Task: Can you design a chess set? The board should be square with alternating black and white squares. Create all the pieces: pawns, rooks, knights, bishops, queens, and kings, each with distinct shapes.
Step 4773:
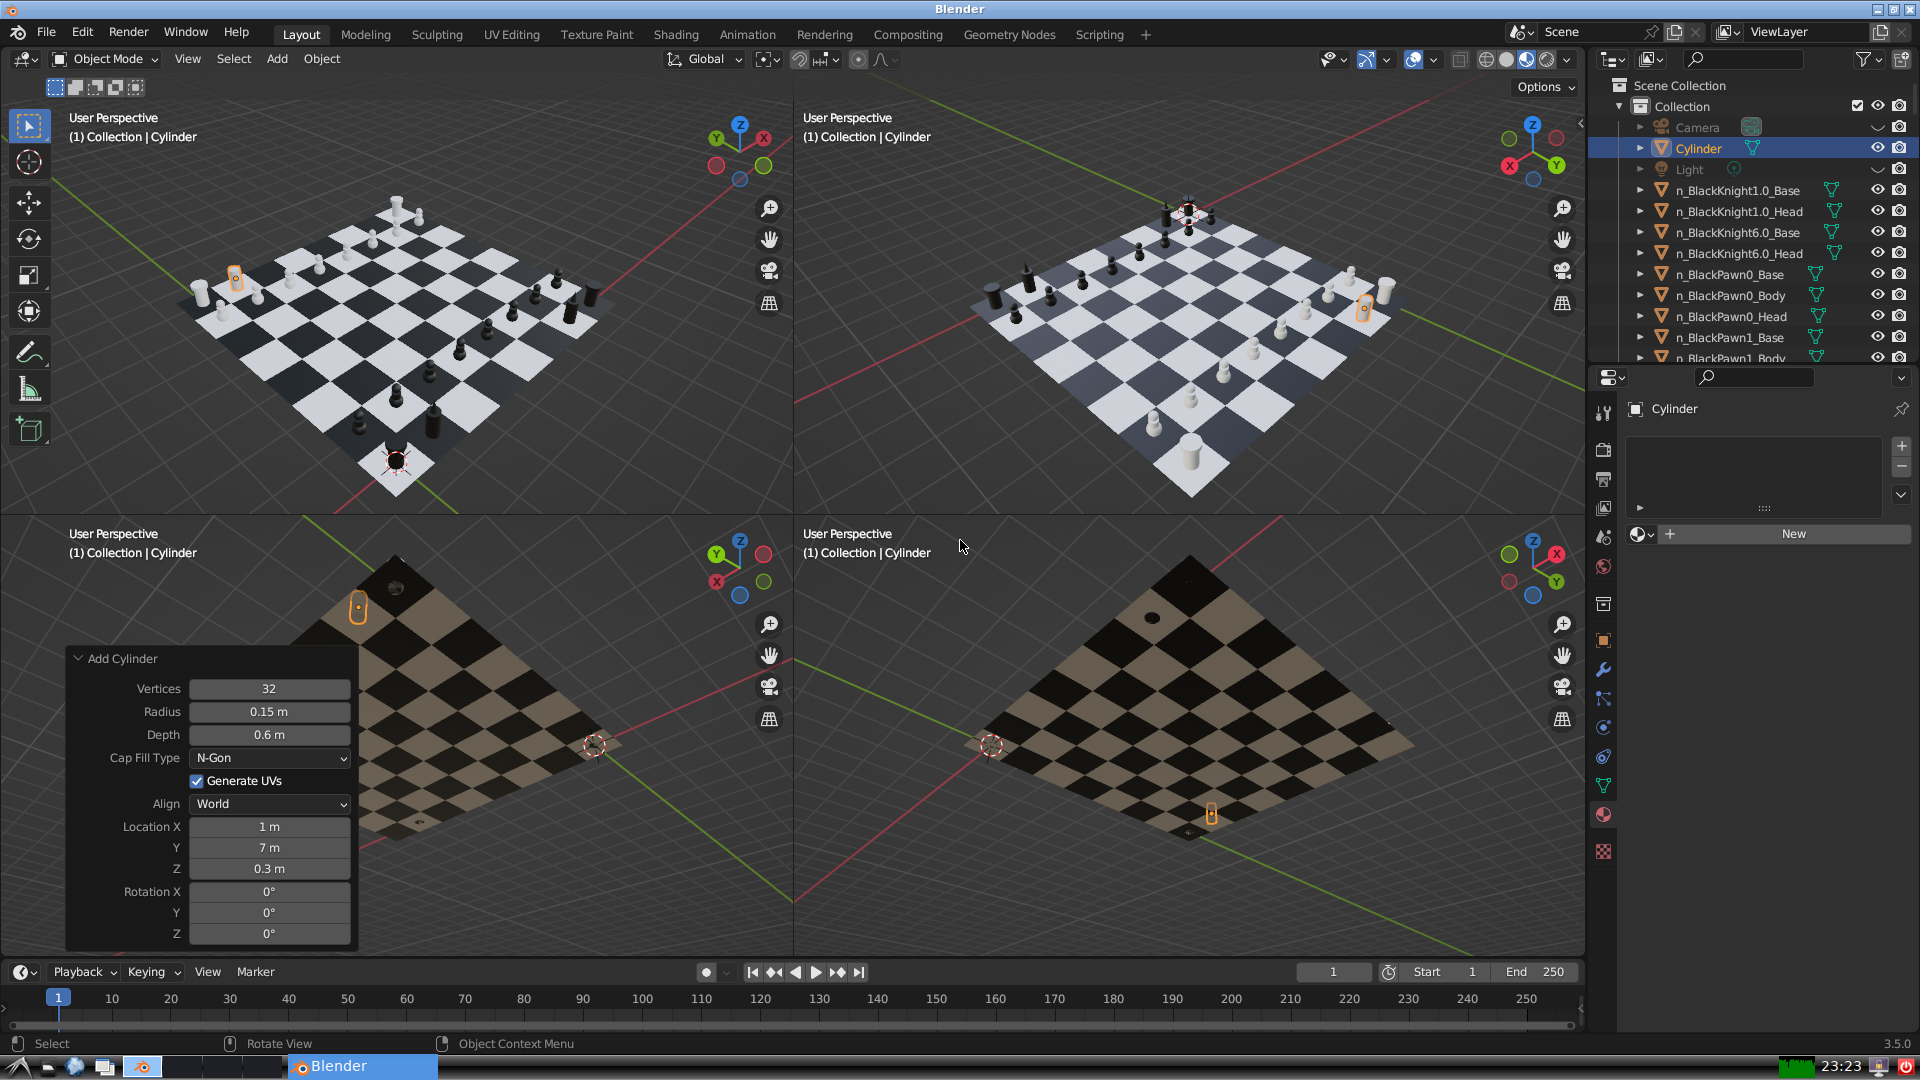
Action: {"key_press": ['Ctrl, Home']}